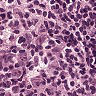
Metastatic tissue present: no